Question: Am using ckeditor-rails for my app, I successfuly added the gem, installed, configured, and awesomely working, but when i click on browse button, the routing error displays on the screen, here am attaching the screenshot for reference,
and this is my optional configured config.js file details:-
'''
CKEDITOR.editorConfig = function( config ) {
config.filebrowserBrowseUrl = "/ckeditor/attachment_files";
config.filebrowserImageBrowseLinkUrl = "/ckeditor/pictures";
config.filebrowserImageBrowseUrl = "/ckeditor/pictures";
config.filebrowserImageUploadUrl = "/ckeditor/pictures";
config.filebrowserUploadUrl = "/ckeditor/attachment_files";
config.toolbar_basic = [
[ 'Save', '-', 'Cut', 'Copy', 'Paste', 'PasteText', 'PasteFromWord',
'-', 'Undo', 'Redo' ],
[ 'Bold', 'Italic', 'Underline',
'-','JustifyLeft','JustifyCenter','JustifyRight','JustifyBlock'],
['Smiley', 'Preview', 'Find', 'Replace', 'Link', 'Unlink', '-', 'Image' ],
['Table', 'Font', 'FontSize', '-', 'TextColor', 'BGColor', '-','Maximize']
];
config.uiColor = "#eff4ff"
config.toolbar = config.toolbar_basic;
};
'''
My environment details: Ubuntu 12.04, ruby 1.9.3, rails 3.2.13.
Rake routes log:
'''
ckeditor_rails_engine /ckeditor
Ckeditor::Rails::Engine
Routes for Ckeditor::Rails::Engine:
'''
Please help me! many Thanks.. :)
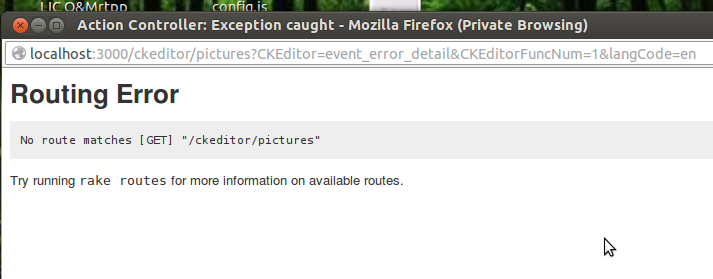
Answer: Check your 'routes.rb' file. It should contain something like 'mount Ckeditor::Engine => '/ckeditor'' as per the gem documentation.
it seems ckeditor-rails doesn't provide the file uploader component from ckeditor (CKFinder). You can give a try to the ckeditor gem (<URL>, that provides that functionality in combination with paperclip. I've used it successfuly in many projects.